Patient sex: M
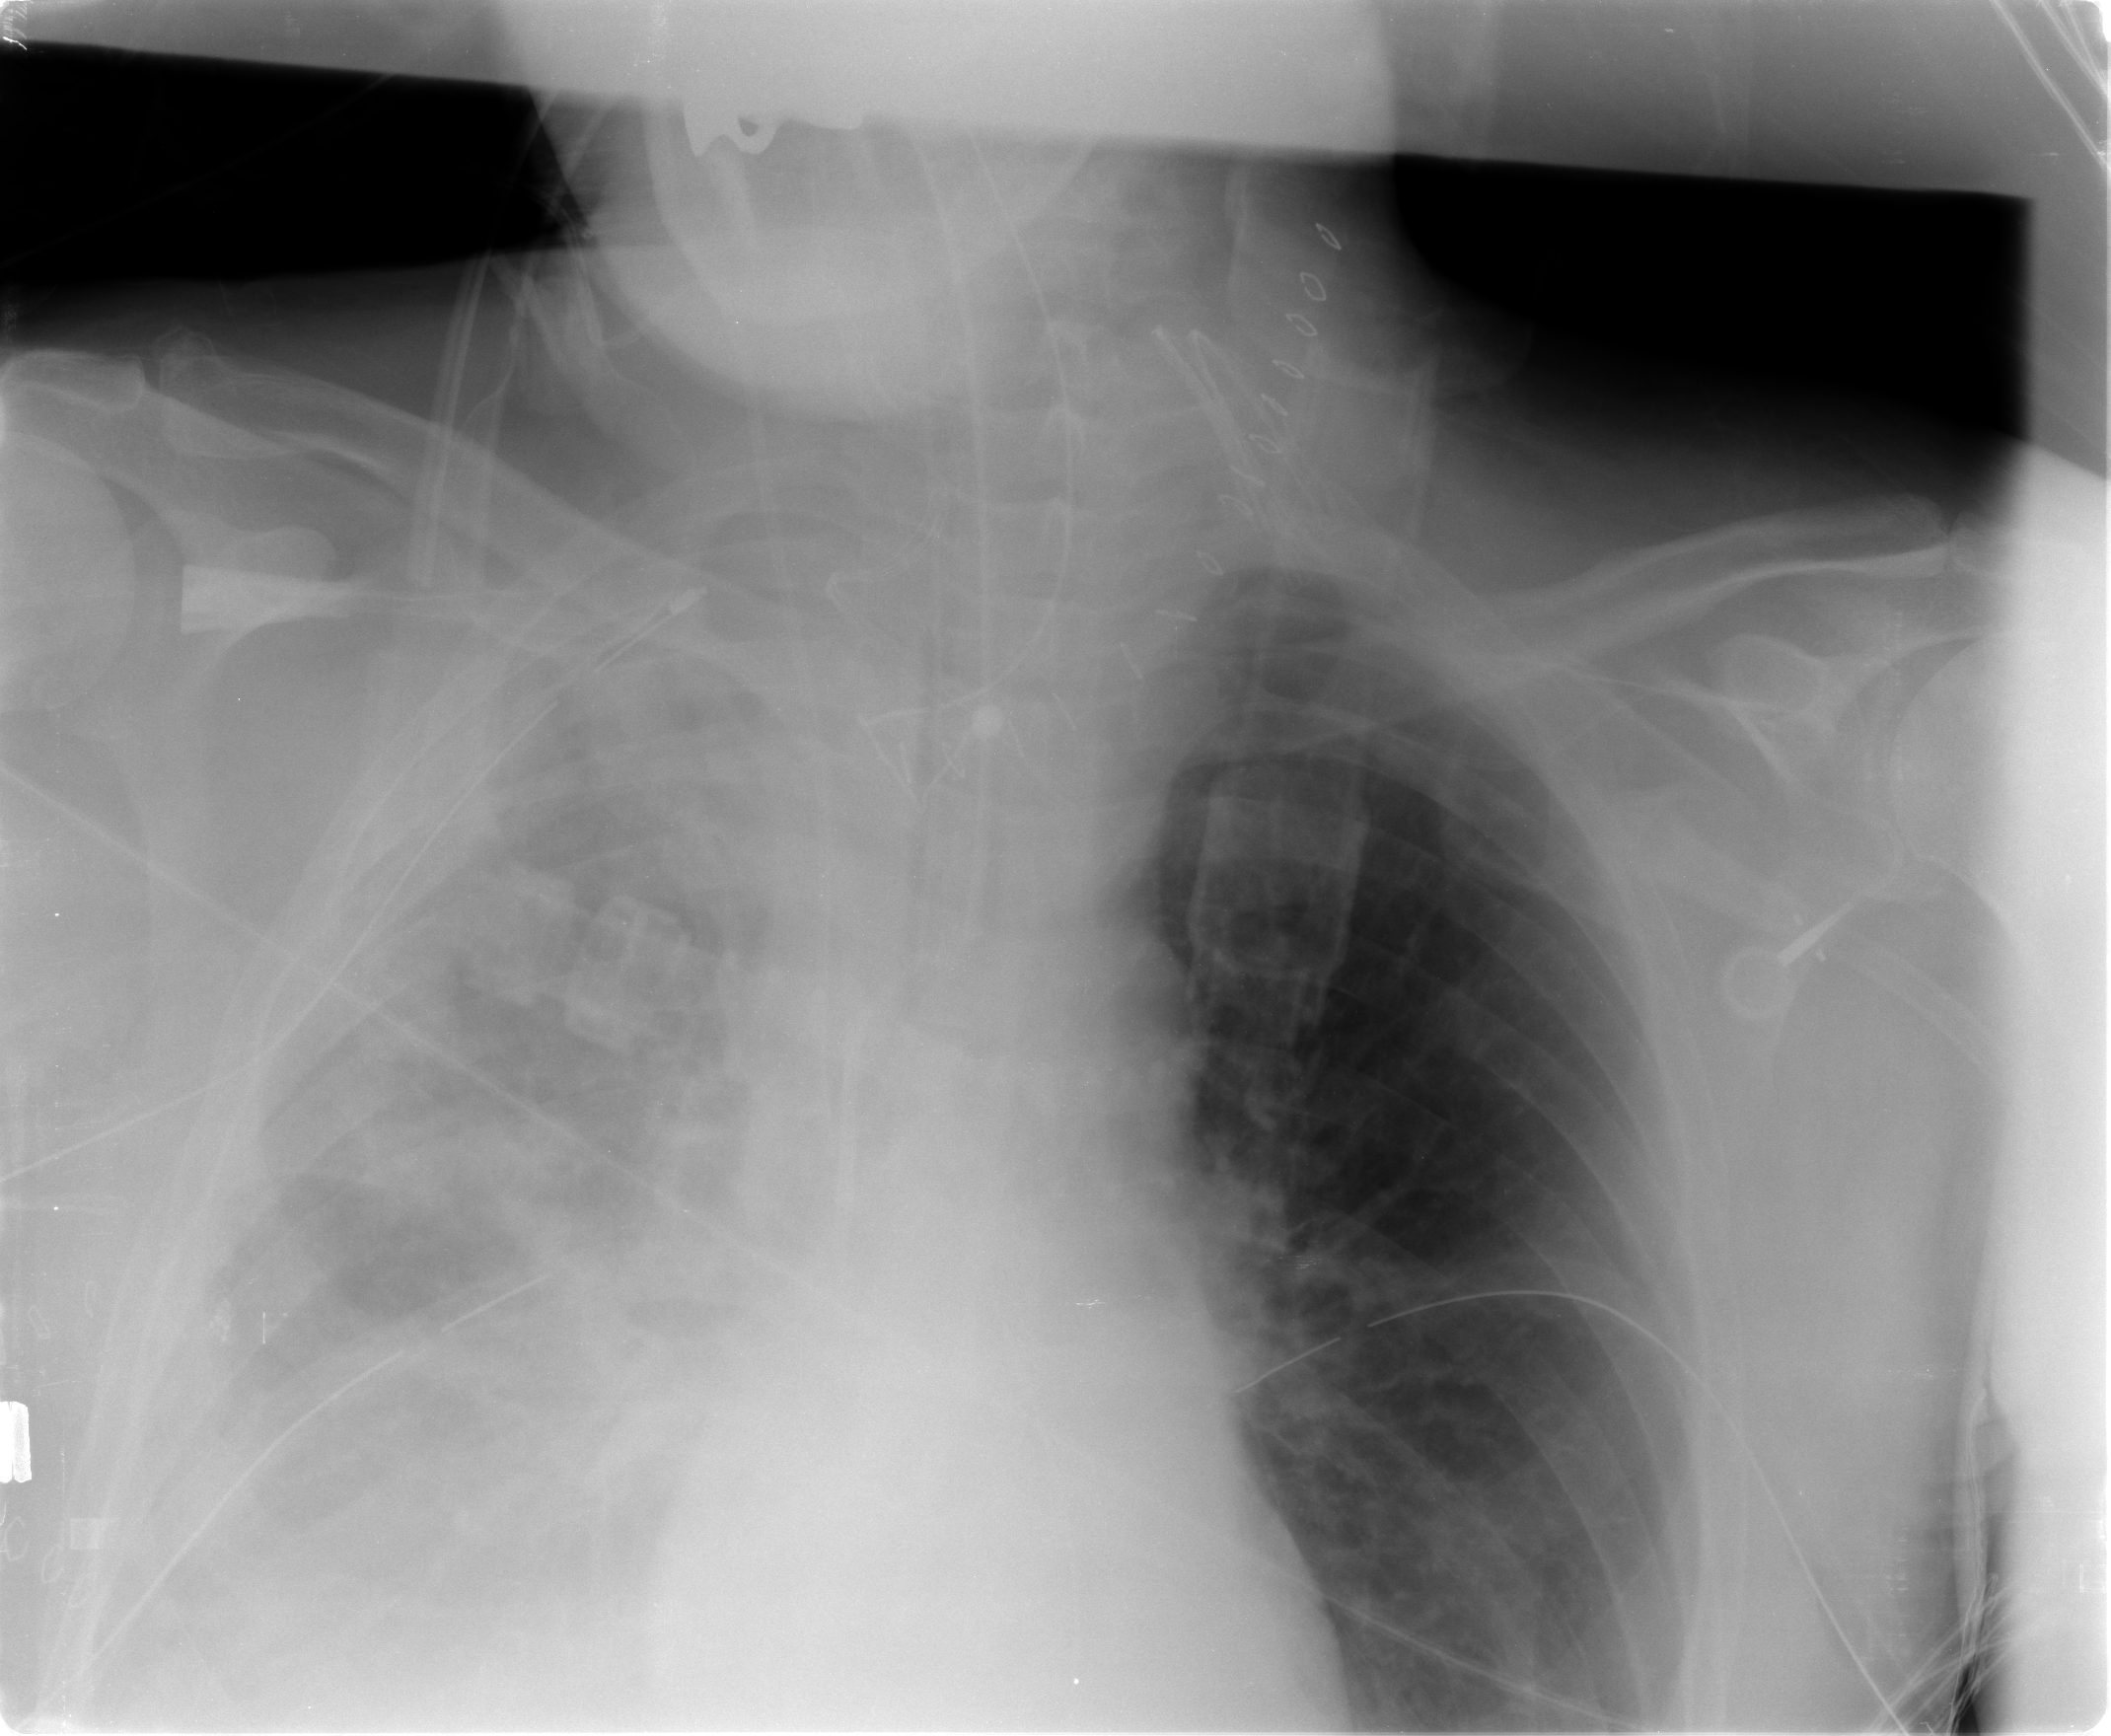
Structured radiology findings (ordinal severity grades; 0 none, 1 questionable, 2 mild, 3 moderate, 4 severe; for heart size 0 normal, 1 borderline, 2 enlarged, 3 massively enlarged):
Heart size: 0
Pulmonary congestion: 2
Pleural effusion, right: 3
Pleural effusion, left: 0
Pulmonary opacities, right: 3
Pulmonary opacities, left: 0
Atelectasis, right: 3
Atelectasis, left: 2